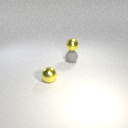
small gray rubber sphere below small yellow metal sphere